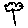
Label: flower